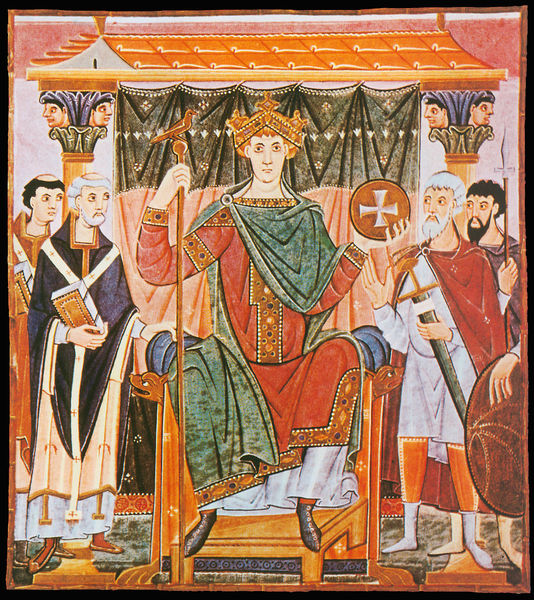
Titel: Otto III thronend mit Geistlichen und Kriegern. Miniatur aus Evangeliar Ottos III. aus Bamberg.
Institution: München, Bayrische Staatsbibliothek
Schlagwörter: blau, falke, gemälde, mann, vogel, grün, menschen, sitzen, männer, weiss, dach, hund, rot, bart, falten, vorhang, gewand, krone, rund, stab, kaiser, könig, lanze, thron, schild, buch, kreuz, illustration, schwert, ritter, kapitelle, priester, baldachin, geistliche, mönche, siegel, emblem, miniatur, tonsur, apostel, reichsapfel, stag, keiser